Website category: sports
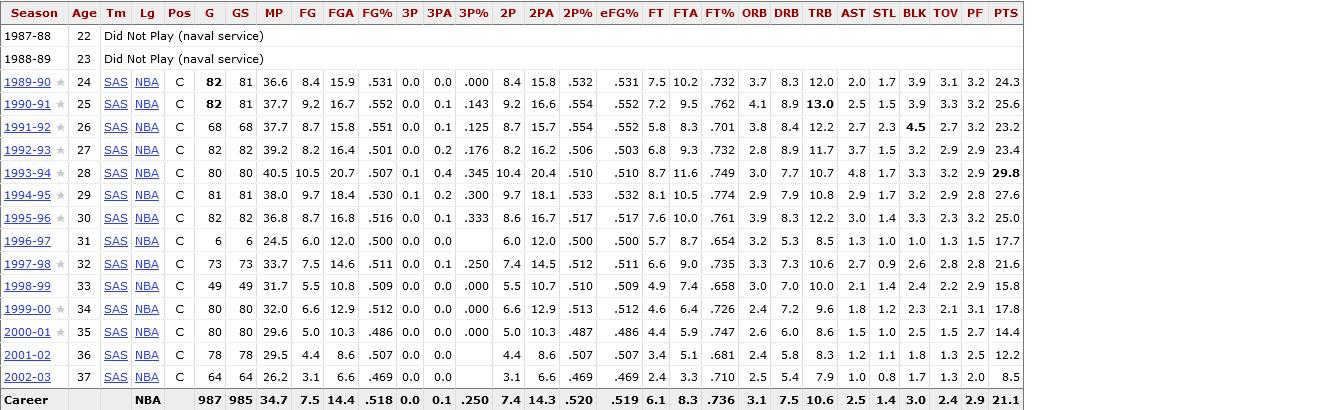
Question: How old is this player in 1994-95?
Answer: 29

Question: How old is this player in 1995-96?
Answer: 30

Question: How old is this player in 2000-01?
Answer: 35

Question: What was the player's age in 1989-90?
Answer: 24

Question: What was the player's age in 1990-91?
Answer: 25

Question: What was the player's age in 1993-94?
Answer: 28

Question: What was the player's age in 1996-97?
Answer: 31

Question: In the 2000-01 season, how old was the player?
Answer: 35

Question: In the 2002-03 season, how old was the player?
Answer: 37

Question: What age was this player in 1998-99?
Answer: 33

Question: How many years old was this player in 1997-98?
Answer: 32

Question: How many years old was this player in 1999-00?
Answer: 34

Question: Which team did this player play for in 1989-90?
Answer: SAS

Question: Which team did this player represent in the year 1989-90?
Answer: SAS

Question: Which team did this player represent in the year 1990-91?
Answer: SAS

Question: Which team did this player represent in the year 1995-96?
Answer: SAS

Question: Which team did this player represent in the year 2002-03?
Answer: SAS

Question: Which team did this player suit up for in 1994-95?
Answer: SAS

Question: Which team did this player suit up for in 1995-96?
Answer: SAS

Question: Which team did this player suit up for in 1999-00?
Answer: SAS

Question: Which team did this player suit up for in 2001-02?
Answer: SAS

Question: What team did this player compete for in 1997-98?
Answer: SAS

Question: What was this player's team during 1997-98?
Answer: SAS

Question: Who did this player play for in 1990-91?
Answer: SAS

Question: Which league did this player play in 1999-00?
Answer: NBA

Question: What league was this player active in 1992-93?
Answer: NBA

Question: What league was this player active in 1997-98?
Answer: NBA

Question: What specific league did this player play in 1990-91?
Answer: NBA

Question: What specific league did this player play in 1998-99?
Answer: NBA

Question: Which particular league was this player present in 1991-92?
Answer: NBA

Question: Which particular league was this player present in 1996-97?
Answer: NBA

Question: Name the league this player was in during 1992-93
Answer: NBA

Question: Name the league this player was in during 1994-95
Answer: NBA

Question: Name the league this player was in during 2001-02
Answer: NBA

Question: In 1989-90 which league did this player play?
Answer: NBA

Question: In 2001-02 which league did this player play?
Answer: NBA

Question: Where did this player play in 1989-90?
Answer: NBA

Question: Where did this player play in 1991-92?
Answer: NBA

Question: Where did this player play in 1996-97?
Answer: NBA

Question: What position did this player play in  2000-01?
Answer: C

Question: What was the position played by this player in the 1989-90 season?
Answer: C

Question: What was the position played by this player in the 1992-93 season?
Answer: C

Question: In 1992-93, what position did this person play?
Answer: C

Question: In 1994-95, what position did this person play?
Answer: C

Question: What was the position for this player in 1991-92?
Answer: C

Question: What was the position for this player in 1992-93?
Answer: C

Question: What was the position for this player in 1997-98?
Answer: C

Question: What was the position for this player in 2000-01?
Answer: C

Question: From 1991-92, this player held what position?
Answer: C

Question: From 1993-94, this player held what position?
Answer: C

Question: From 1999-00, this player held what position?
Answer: C

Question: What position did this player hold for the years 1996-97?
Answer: C

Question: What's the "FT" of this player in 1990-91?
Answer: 7.2

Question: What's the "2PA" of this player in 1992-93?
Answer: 16.2

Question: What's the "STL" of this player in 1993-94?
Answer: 1.7

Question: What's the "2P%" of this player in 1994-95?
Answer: .533

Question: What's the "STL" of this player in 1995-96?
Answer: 1.4

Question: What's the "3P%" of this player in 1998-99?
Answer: .000

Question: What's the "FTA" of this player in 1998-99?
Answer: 7.4

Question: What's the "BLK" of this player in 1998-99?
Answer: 2.4

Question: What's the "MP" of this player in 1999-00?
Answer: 32.0

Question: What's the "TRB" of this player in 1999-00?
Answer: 9.6

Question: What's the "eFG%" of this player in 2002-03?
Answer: .469

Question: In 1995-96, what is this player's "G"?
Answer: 82